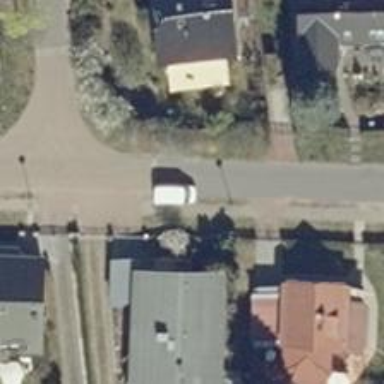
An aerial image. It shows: Traffic calming table.